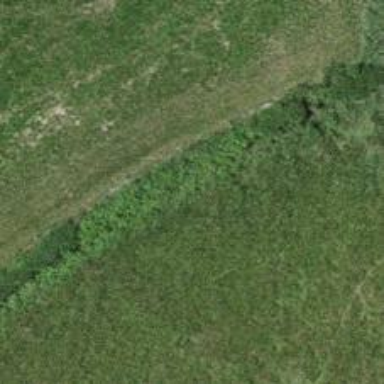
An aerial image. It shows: Ditch in the surroundings.